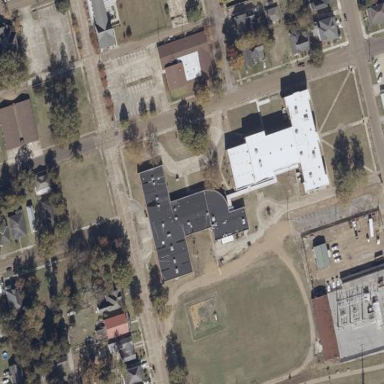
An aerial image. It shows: School building.